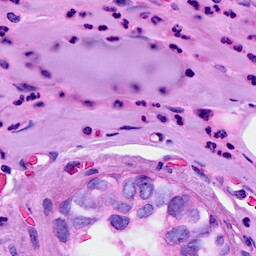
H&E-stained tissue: Breast